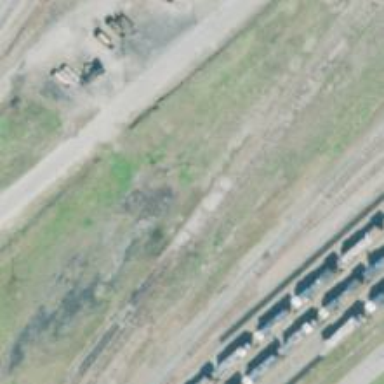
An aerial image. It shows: Abandoned railway yard is depicted.